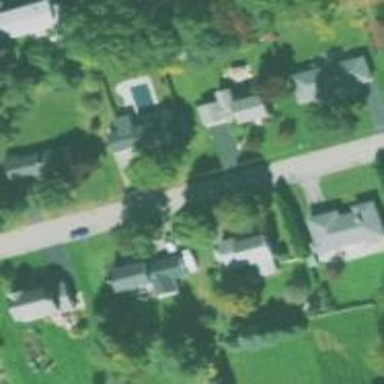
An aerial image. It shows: Driveway.